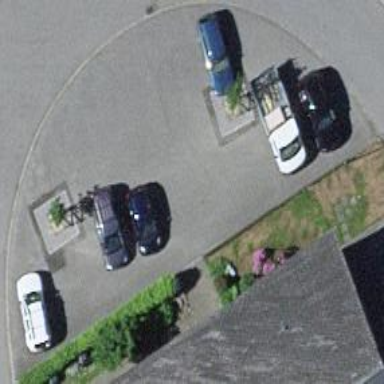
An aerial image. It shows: Parking area with surface.